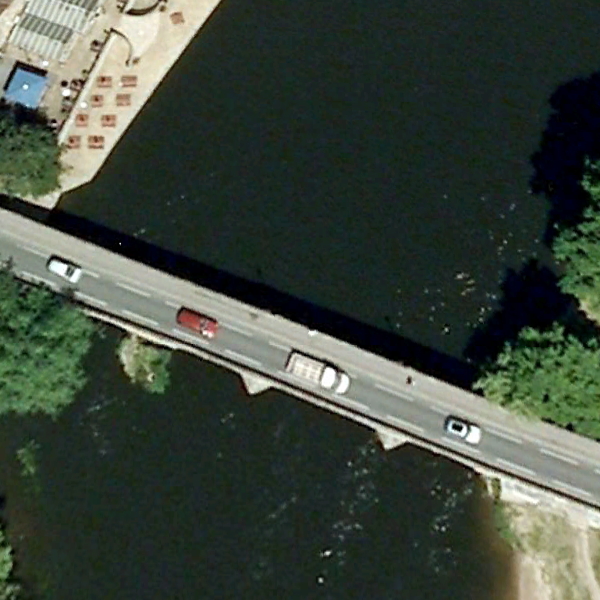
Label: Bridge